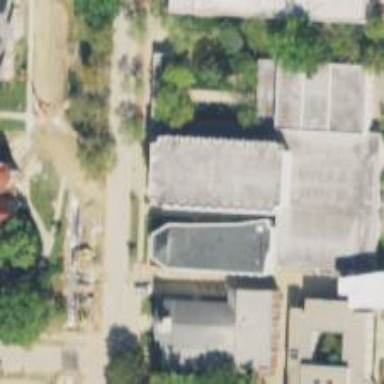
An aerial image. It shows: University building.